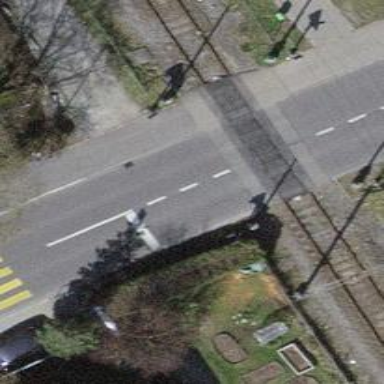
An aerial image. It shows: Level railway crossing with flashing lights. The barrier at the crossing is of the double half type.